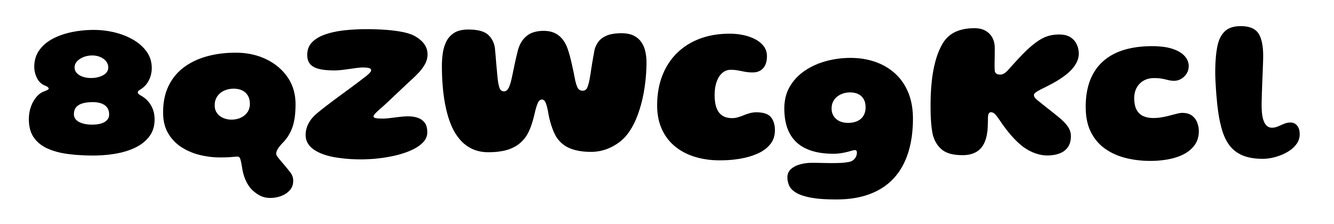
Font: Gluten_ExtraBold